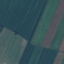
Land use / land cover class: AnnualCrop